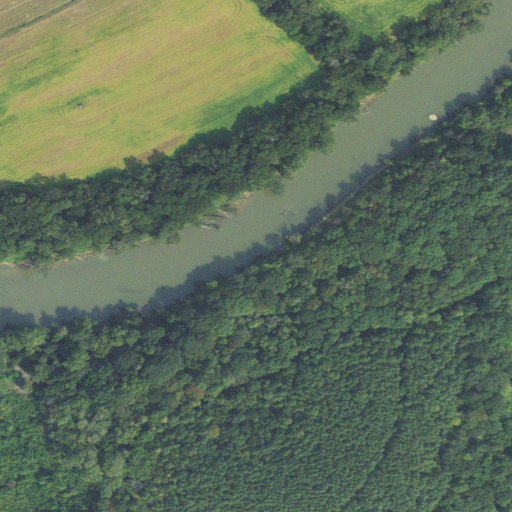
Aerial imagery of bar in Virginia named Ruddy Bottom Shoals containing deciduous forest, open water, cultivated crops, evergreen forest, shrub, mixed forest, and pasture